Interaction volume radius: 5 \u00c5
Interaction volume height: 15 \u00c5
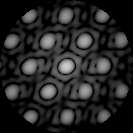
Disorder parameter: 0.09658